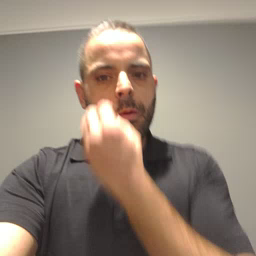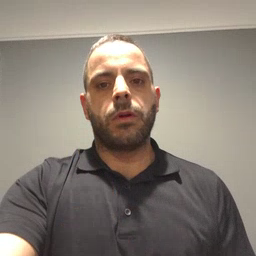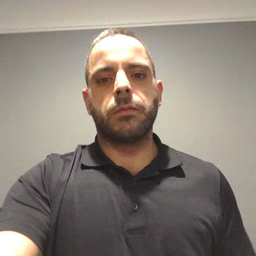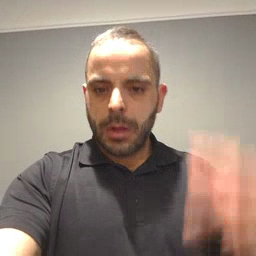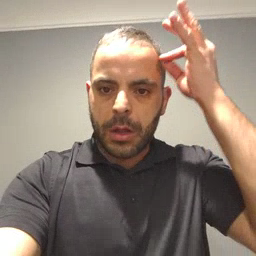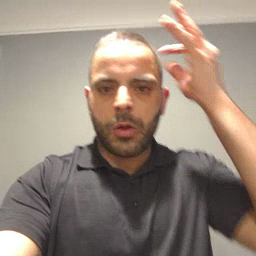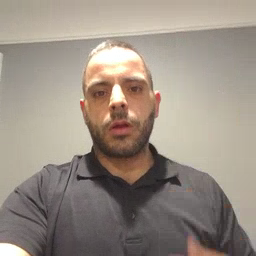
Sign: hair